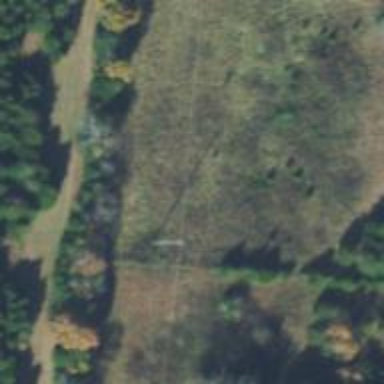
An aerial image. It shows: Power pole.